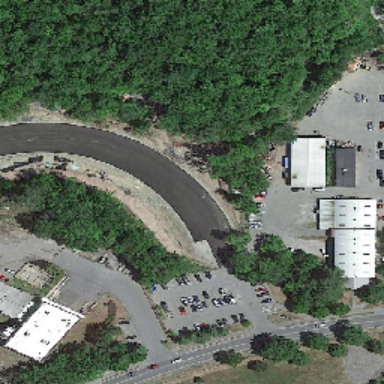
There are many cars parked next to a white house and a black house .